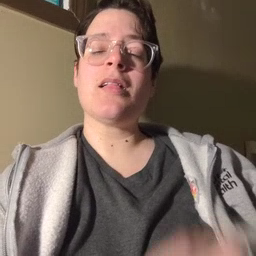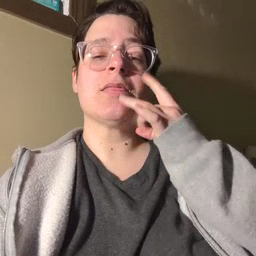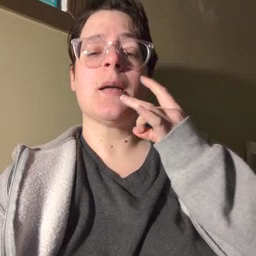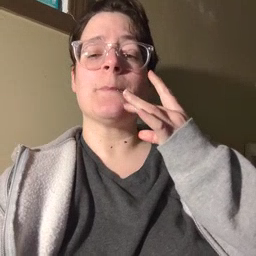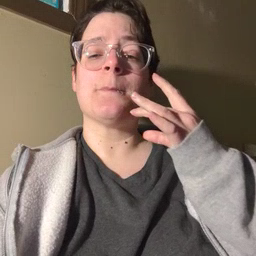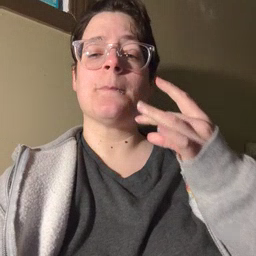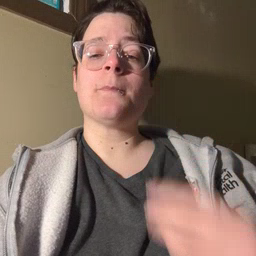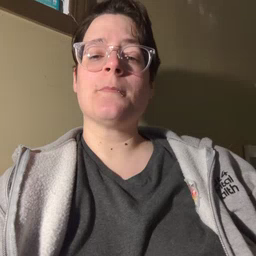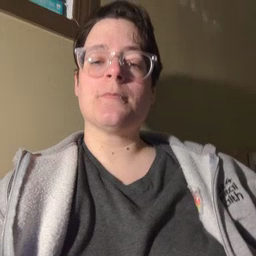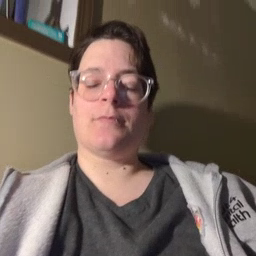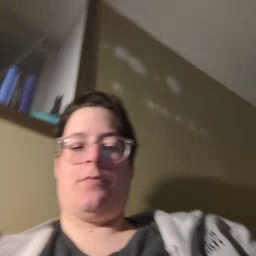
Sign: lamp